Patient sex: M
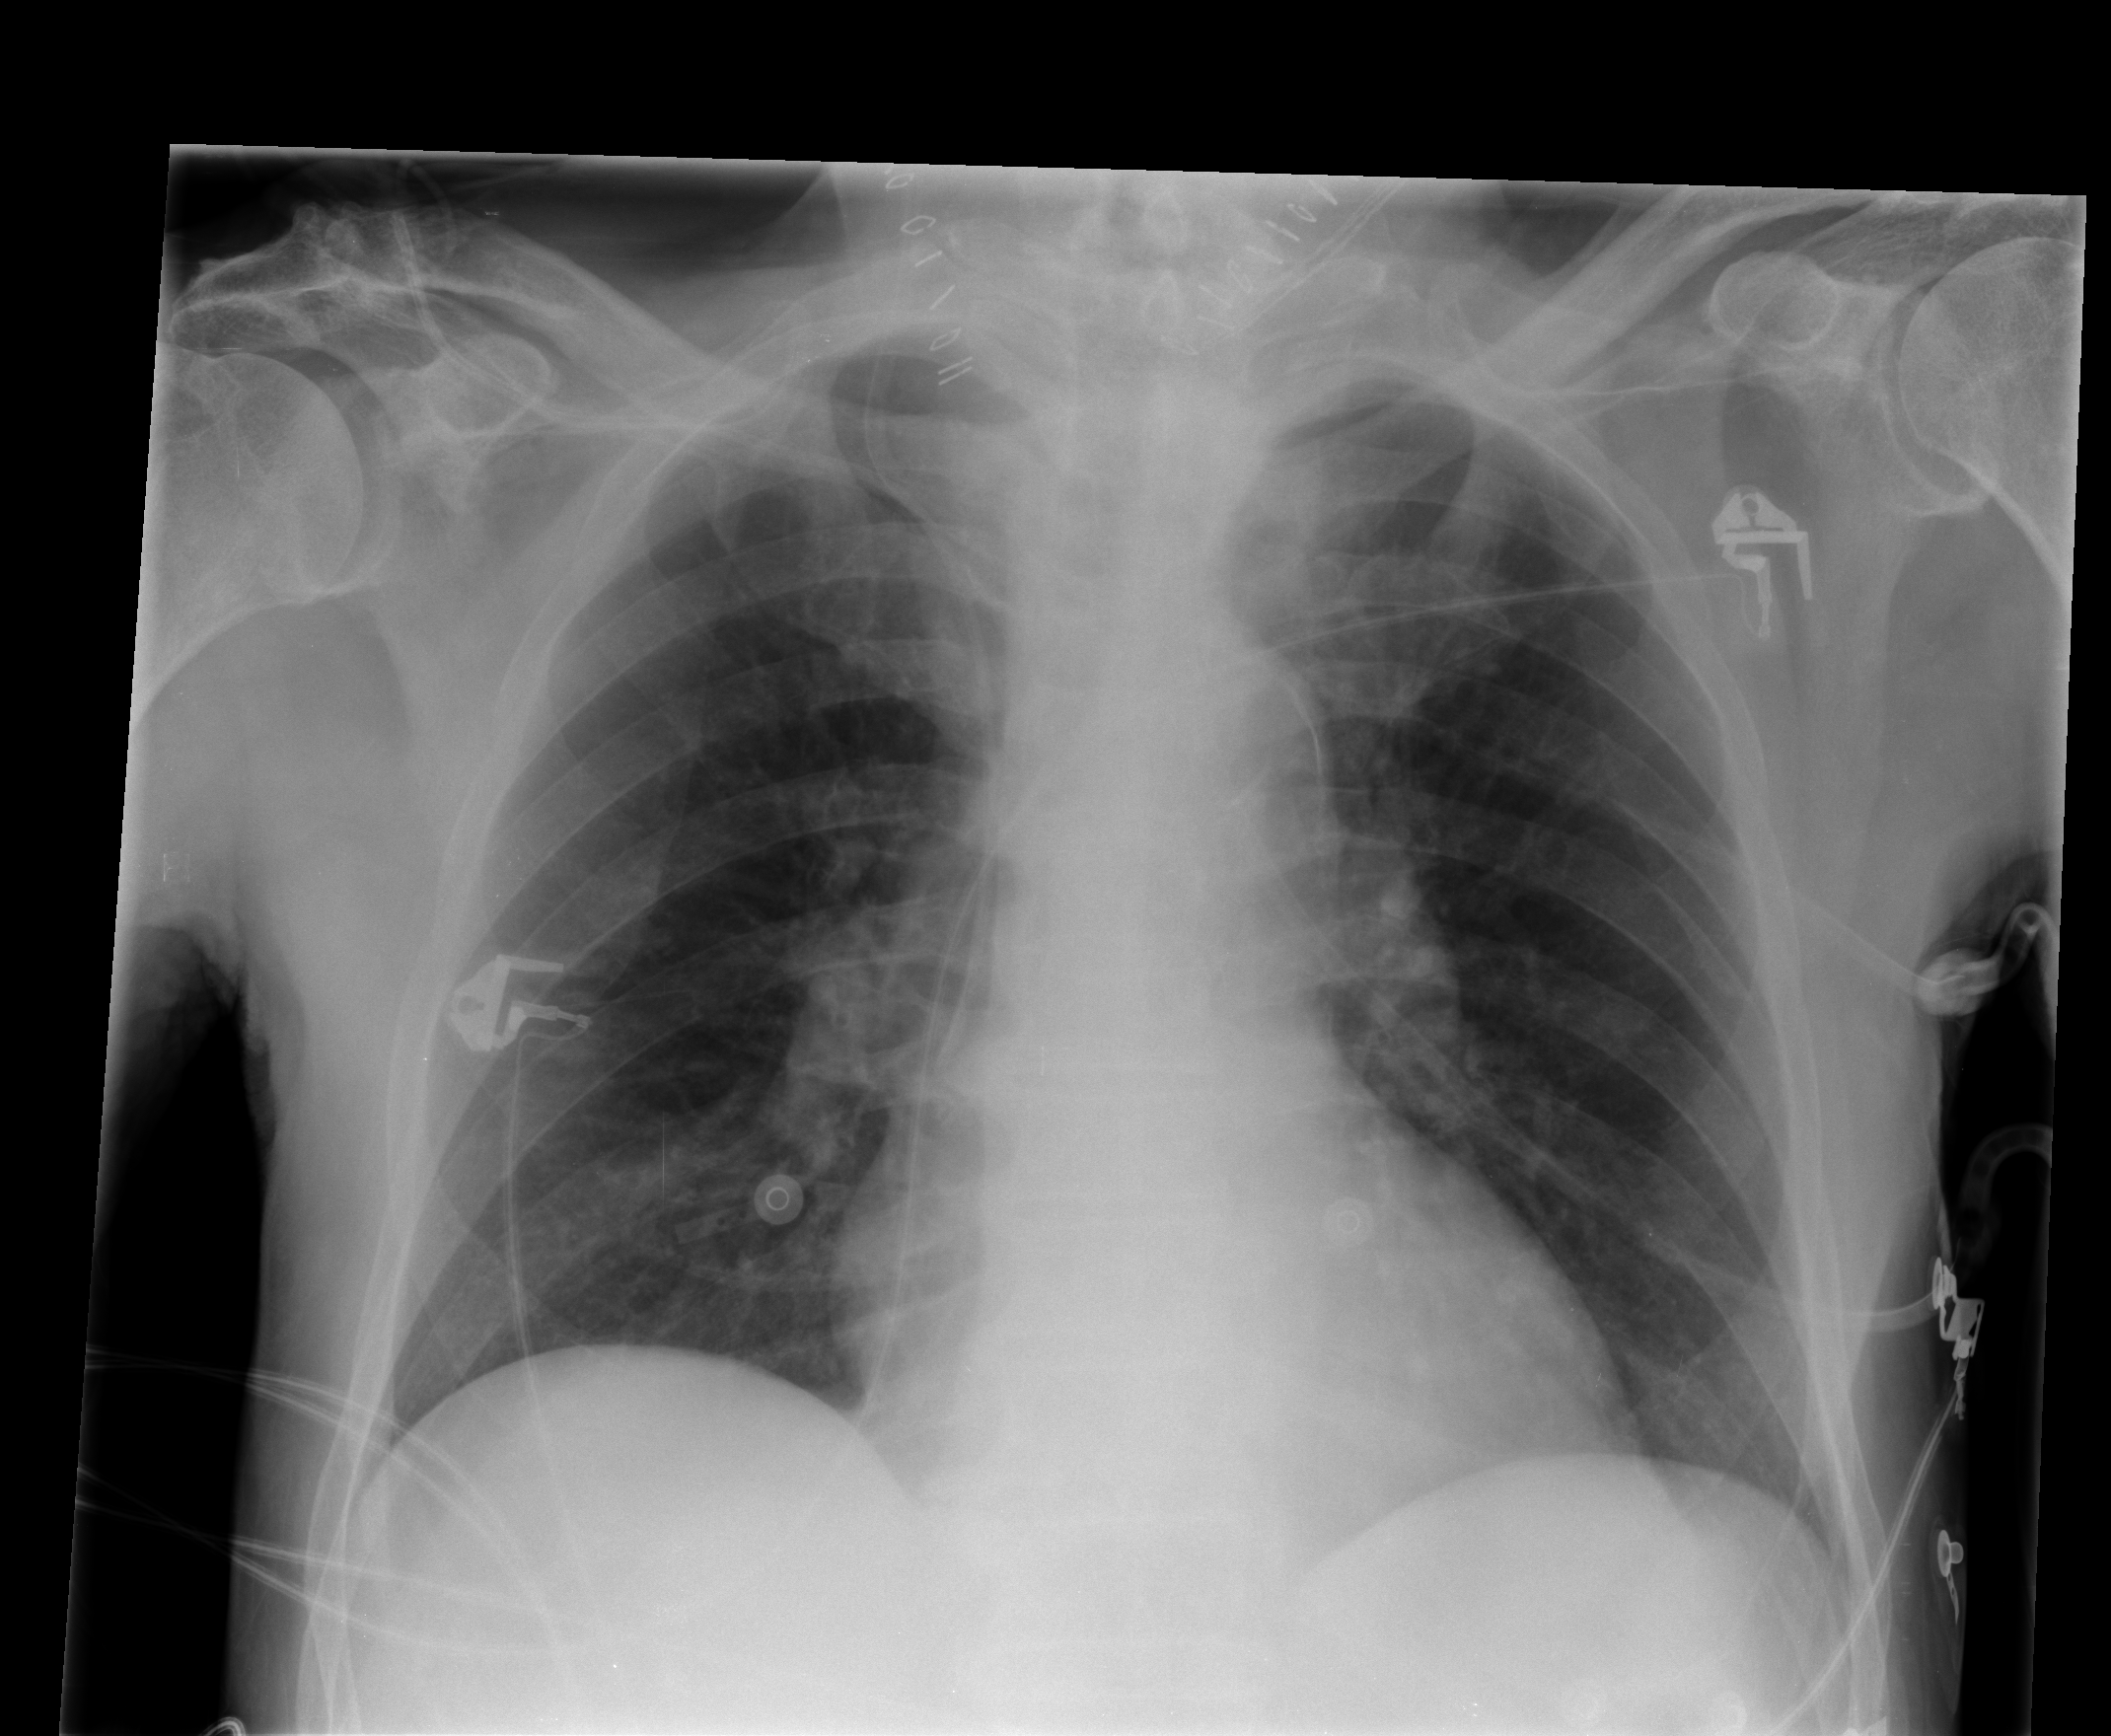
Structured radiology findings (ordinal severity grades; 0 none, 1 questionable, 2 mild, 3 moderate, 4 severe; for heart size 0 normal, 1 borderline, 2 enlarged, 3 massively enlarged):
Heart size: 0
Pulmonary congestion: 0
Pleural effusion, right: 0
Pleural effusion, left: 0
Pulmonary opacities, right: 0
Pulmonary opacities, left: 0
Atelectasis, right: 1
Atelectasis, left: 1